【题型】填空题　【知识点】平面几何　【难度】easy
已知：如图, $\triangle ABC$ 中, 直线 $DE$ 是 $AB$ 边的对称轴, 交 $AC$ 于 $D$, 交 $AB$ 于 $E$, 如果 $BC = 6$, $\triangle BCD$ 的周长为 17。
那么$AC$ 边的长是 $\_\_\_$。

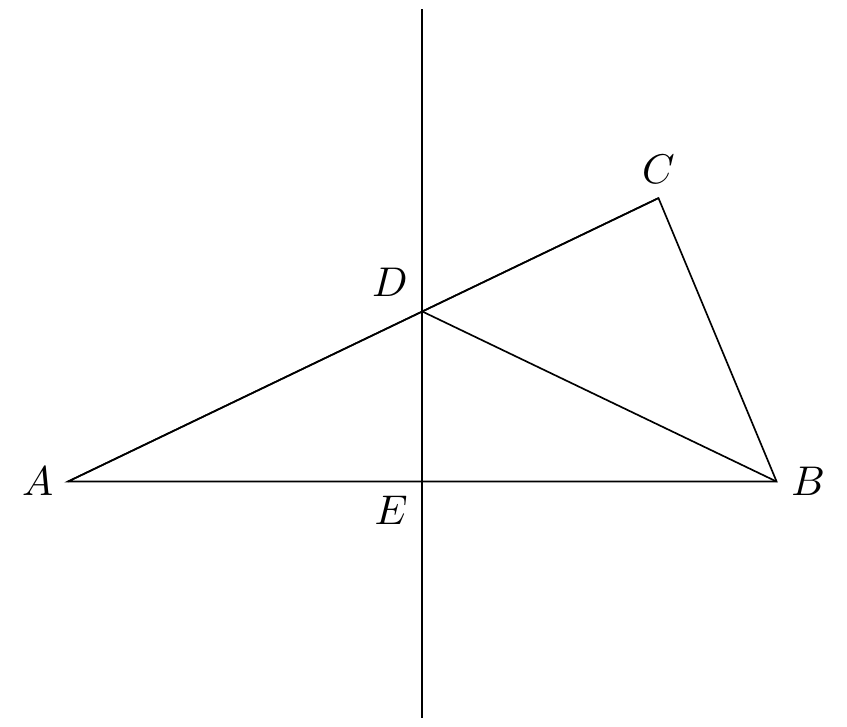
【解答】
解：$\because$ $DE$ 垂直平分 $AB$,

$\therefore$ $DA = DB$,

$\because$ $\triangle BCD$ 的周长为 17,

$\therefore$ $CD + BD + BC = 17$,

$\therefore$ $CD + AD + BC = 17$, 即 $AC + BC = 17$,

$\because$ $BC = 6$,

$\therefore$ $AC = 11$。

故答案为：11。